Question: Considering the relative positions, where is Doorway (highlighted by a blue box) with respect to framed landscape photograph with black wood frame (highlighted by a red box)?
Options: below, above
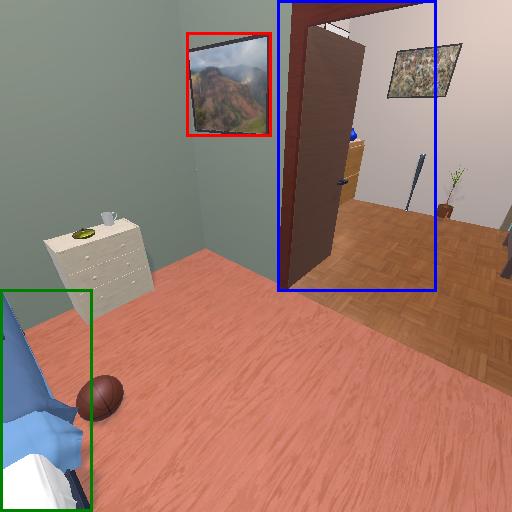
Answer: below